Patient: sex M, age 55
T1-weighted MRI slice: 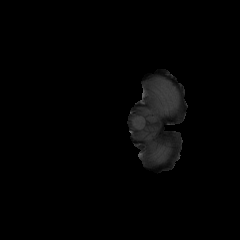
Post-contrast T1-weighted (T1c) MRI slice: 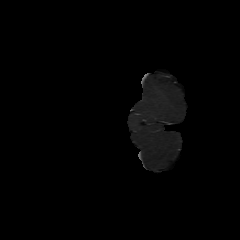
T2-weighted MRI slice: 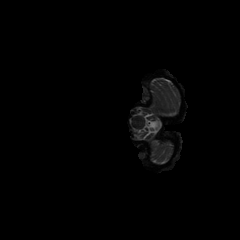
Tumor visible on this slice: no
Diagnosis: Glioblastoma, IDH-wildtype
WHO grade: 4